Question: i am still learning Godot and trying to add a sound to my game using the SamplePlayer. Upon selecting it from the left tree, it is supposed to open a basic sound editor that allows you to select the audio file, however in my case there is a visual bug that prevent me from doing so.
Tried to resize it but it won't budge...
My Laptop : ubuntu 14.04 64-bit, intel core i7
Godot : 2.0.3 stable
Any ideas if there is a workaround for this issue ?
(Bottom right)

Godot : <URL>
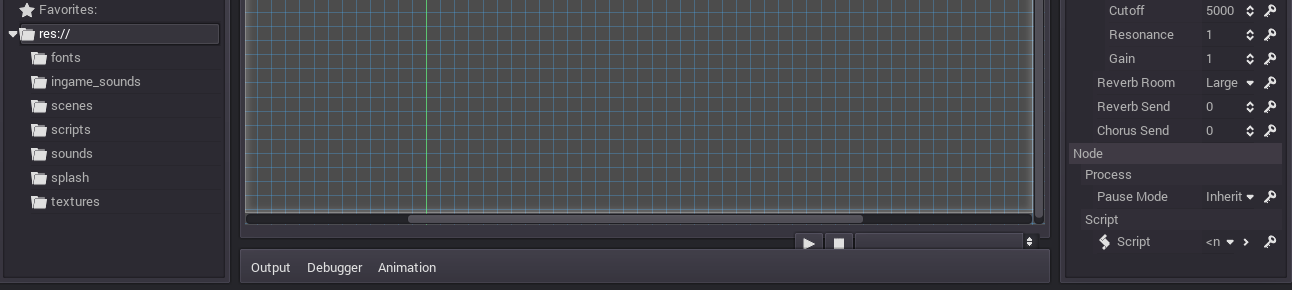
Answer: Ok solved, turned out that this pop-up isn't mandatory, the sound file can be selected from the right menu after creating new AudioStreamOggVorbis -> load -> select the .ogg file.